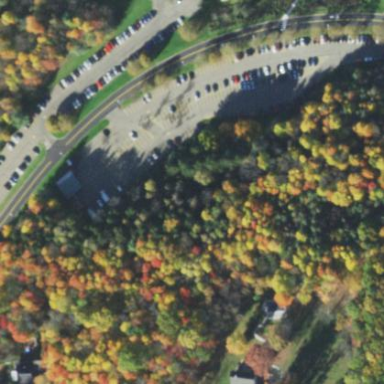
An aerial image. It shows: Parking area with surface.